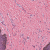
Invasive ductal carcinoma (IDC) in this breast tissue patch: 0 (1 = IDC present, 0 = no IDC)